Aerial crown-view tile of a tropical tree (Barro Colorado Island, Panama), acquired 20241112:
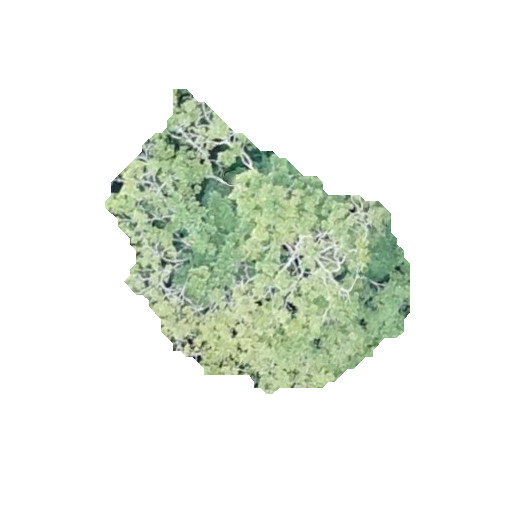
Species: Tabebuia rosea
GBIF accepted scientific name: Tabebuia rosea
Crown area: 87.681 m²